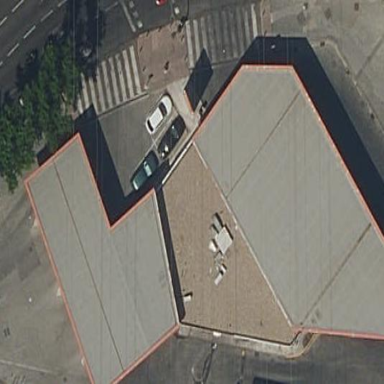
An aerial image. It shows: Fuel station.